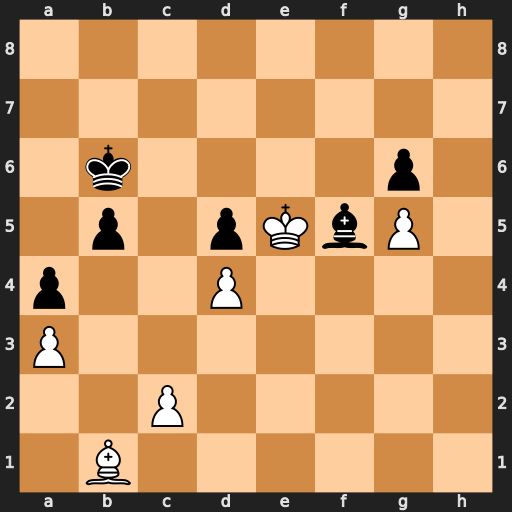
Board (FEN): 8/8/1k4p1/1p1pKbP1/p2P4/P7/2P5/1B6
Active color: w
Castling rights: -
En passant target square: -
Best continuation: Kxd5 b4 axb4 Kb5 c4+ Kxb4 Bxf5